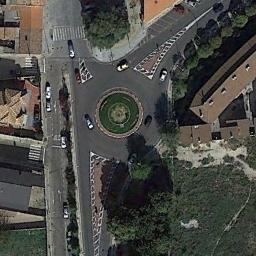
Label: roundabout